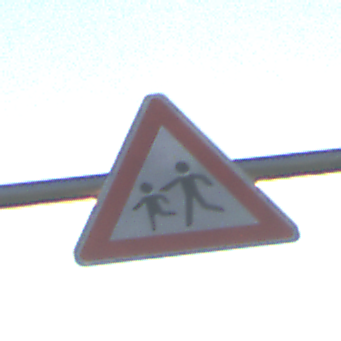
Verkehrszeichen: KinderRechts
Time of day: SunriseSunset
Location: Outdoor (Nature)
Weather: Clear
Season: NotSpecified
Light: Natural